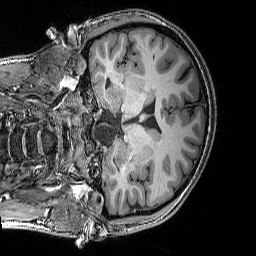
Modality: T1w
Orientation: coronal
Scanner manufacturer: siemens
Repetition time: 2.25 s
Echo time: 0.00418 s